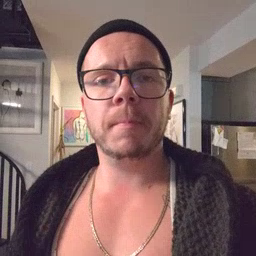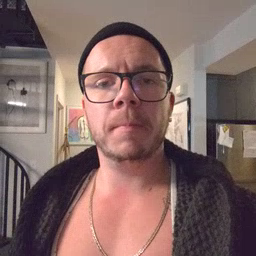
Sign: gum